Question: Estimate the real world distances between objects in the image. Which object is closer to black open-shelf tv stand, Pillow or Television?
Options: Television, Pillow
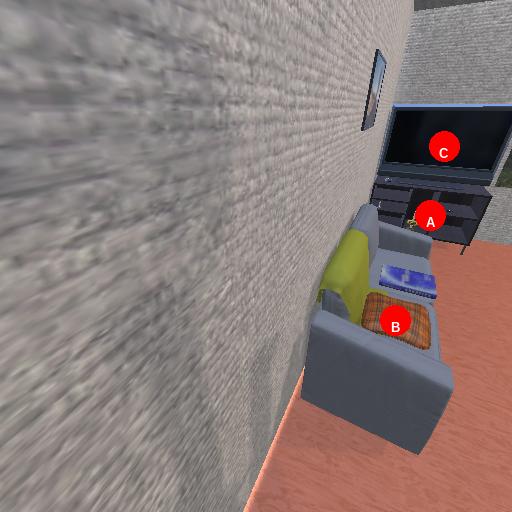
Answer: Television